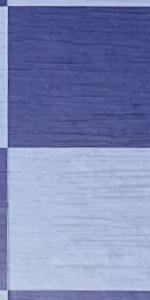
Label: Empty